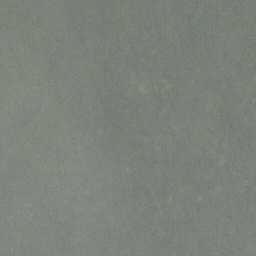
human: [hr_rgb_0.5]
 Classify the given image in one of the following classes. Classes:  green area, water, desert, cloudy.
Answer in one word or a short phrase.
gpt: cloudy